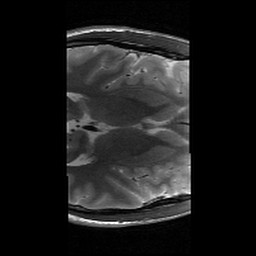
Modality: T2w
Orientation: axial
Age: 22
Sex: male
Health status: healthy
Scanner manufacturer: siemens
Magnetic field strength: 3 T
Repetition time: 6 s
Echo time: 0.064 s